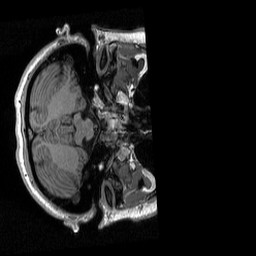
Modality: T1w
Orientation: axial
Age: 35
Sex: female
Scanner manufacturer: siemens
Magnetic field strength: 3 T
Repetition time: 2.3 s
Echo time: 0.00298 s